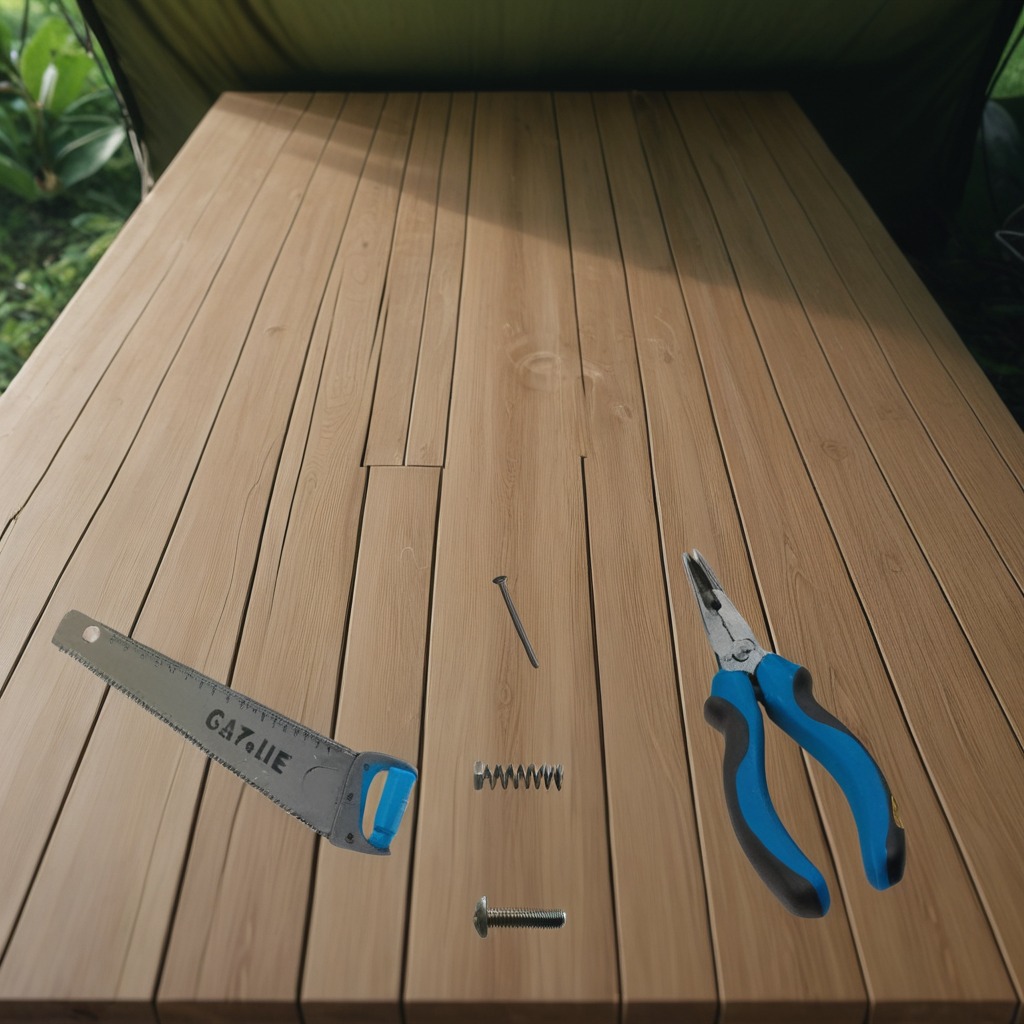
A metal machine screw, an iron nail, pliers, a coiled metal spring, and a handheld metal saw are lying on the wooden table inside a jungle field workshop tent.